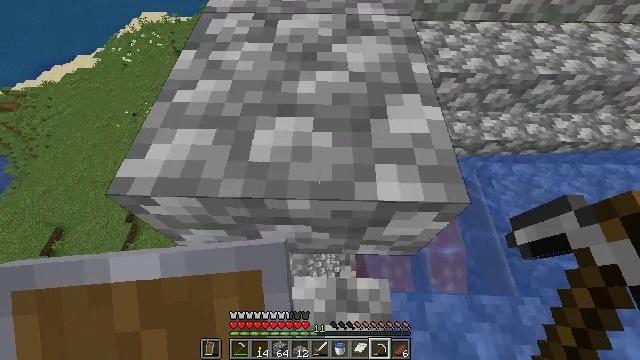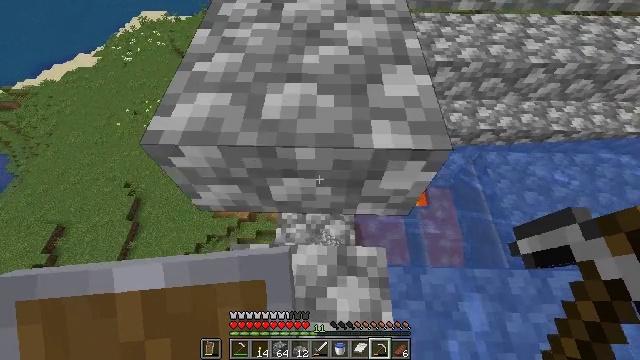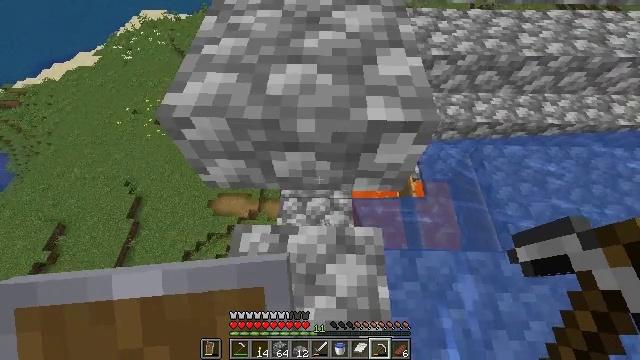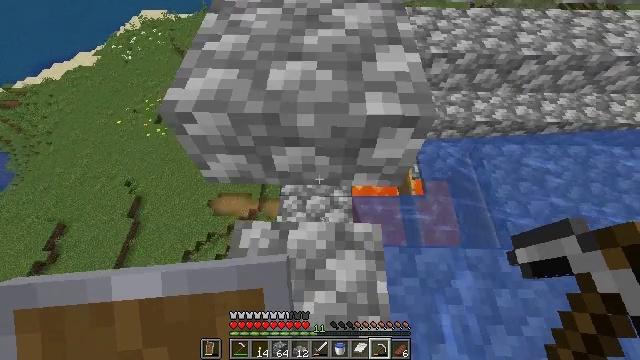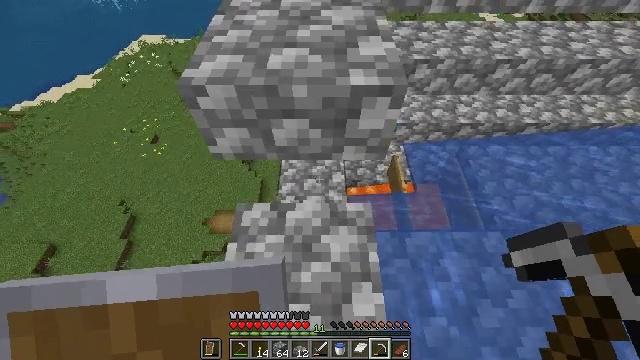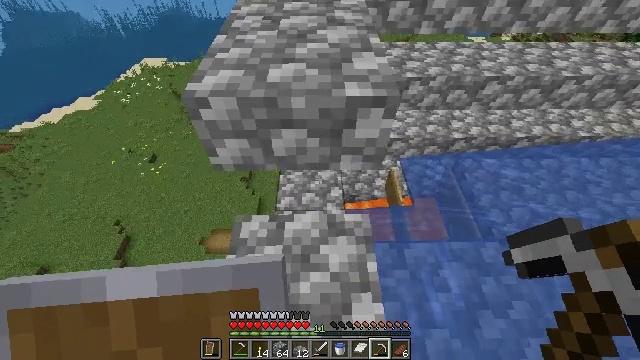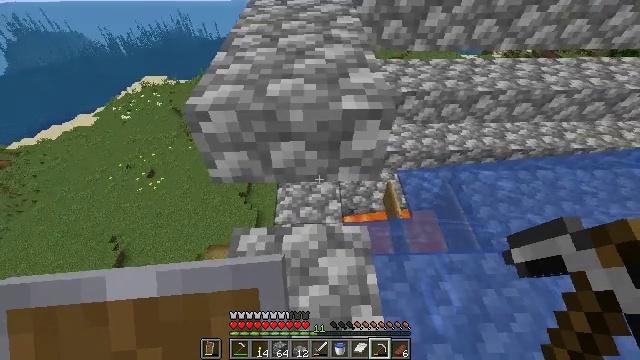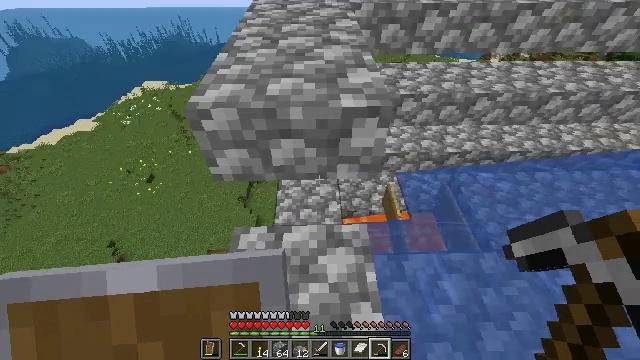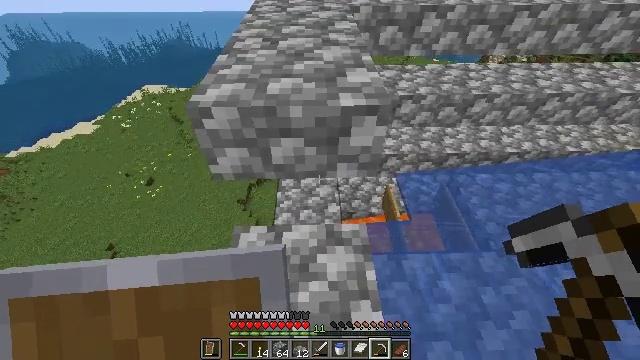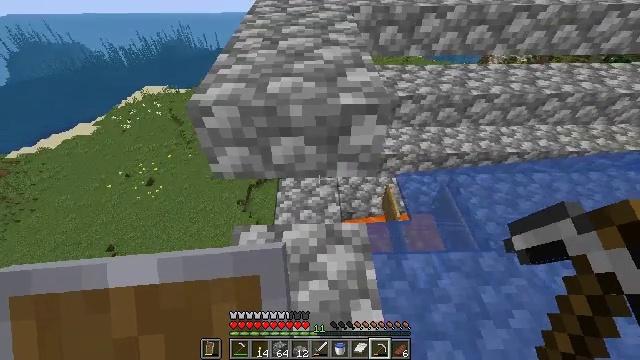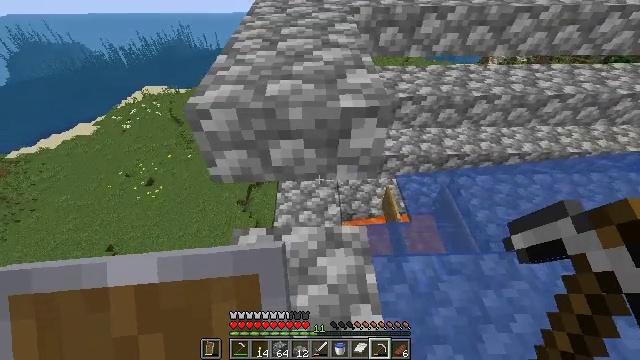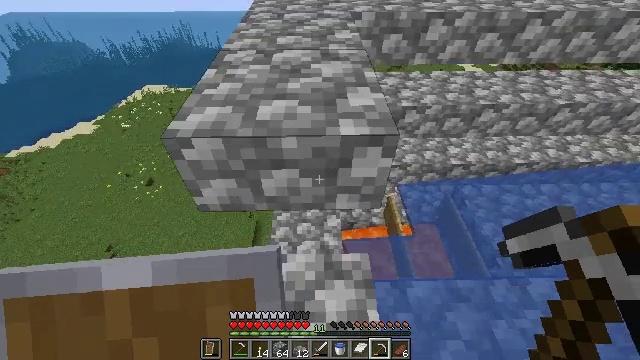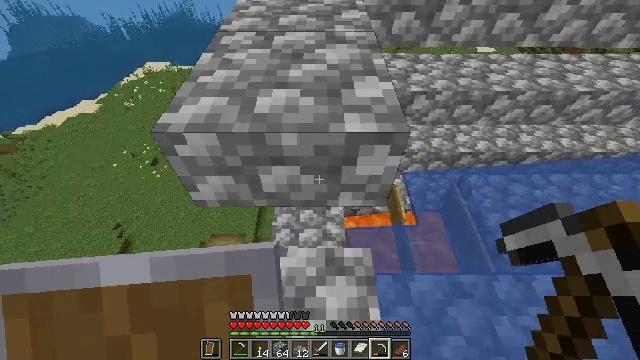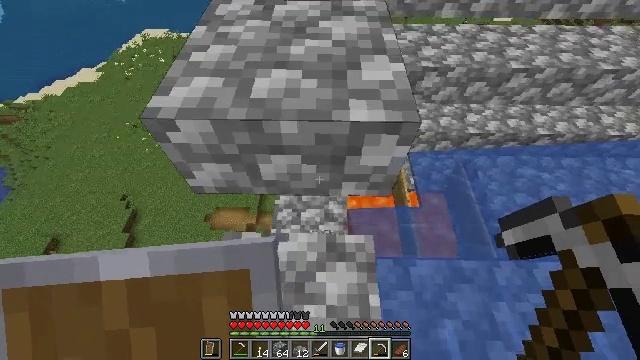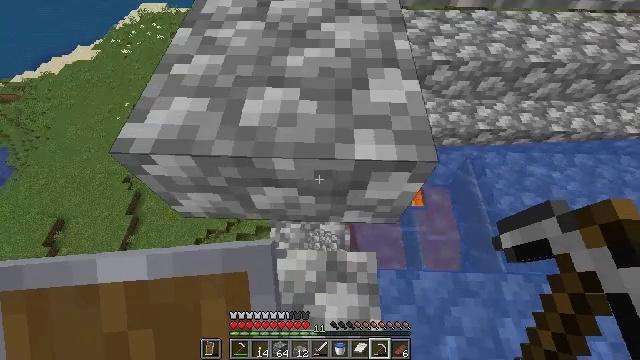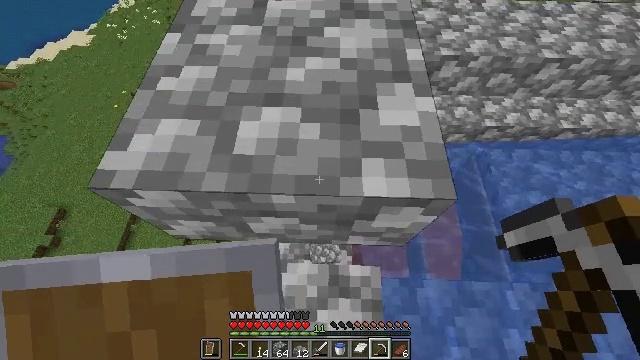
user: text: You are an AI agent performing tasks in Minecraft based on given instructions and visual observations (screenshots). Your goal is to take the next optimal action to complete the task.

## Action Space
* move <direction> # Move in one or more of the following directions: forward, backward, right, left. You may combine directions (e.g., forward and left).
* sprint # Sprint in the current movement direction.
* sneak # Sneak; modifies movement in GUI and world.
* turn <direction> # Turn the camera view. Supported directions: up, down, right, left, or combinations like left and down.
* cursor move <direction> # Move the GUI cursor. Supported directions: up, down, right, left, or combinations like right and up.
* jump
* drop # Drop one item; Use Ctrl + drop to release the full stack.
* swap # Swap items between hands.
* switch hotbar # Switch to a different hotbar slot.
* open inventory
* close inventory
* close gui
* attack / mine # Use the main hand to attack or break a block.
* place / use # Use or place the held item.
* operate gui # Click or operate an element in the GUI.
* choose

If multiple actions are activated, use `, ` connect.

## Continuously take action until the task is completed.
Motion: motion action
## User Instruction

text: Demolish the cobblestone slab for reuse.
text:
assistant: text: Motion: move back
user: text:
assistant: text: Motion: move back
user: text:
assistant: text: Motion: move back
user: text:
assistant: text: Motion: turn right and up
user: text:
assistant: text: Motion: turn up
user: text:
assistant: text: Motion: turn up
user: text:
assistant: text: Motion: no_op
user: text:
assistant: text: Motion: no_op
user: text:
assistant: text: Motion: no_op
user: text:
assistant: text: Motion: move forward
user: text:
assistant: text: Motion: move forward
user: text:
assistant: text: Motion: move forward, turn left and down
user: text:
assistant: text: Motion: move forward, turn left and down
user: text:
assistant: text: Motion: move forward, turn down
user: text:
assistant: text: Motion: turn down
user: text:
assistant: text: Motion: no_op
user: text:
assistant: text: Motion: no_op
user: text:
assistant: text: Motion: no_op
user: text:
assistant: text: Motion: no_op
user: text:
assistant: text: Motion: sneak
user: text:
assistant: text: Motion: sneak
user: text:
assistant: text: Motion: sneak
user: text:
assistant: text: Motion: sneak
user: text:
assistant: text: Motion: sneak
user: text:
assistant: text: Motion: move left, sneak
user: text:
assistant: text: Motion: move left, sneak, turn left and down
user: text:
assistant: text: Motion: move left, sneak, turn down
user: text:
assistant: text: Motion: move left, sneak, turn down
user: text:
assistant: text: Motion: move left, sneak, turn right and down
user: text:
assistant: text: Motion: move left, sneak, turn down